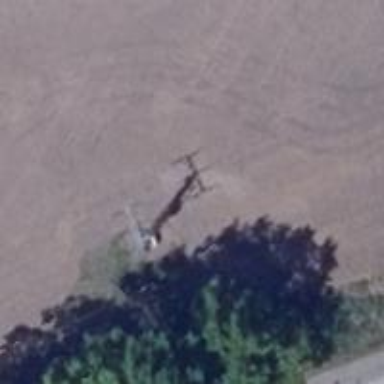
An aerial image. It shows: Power pole.